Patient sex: F
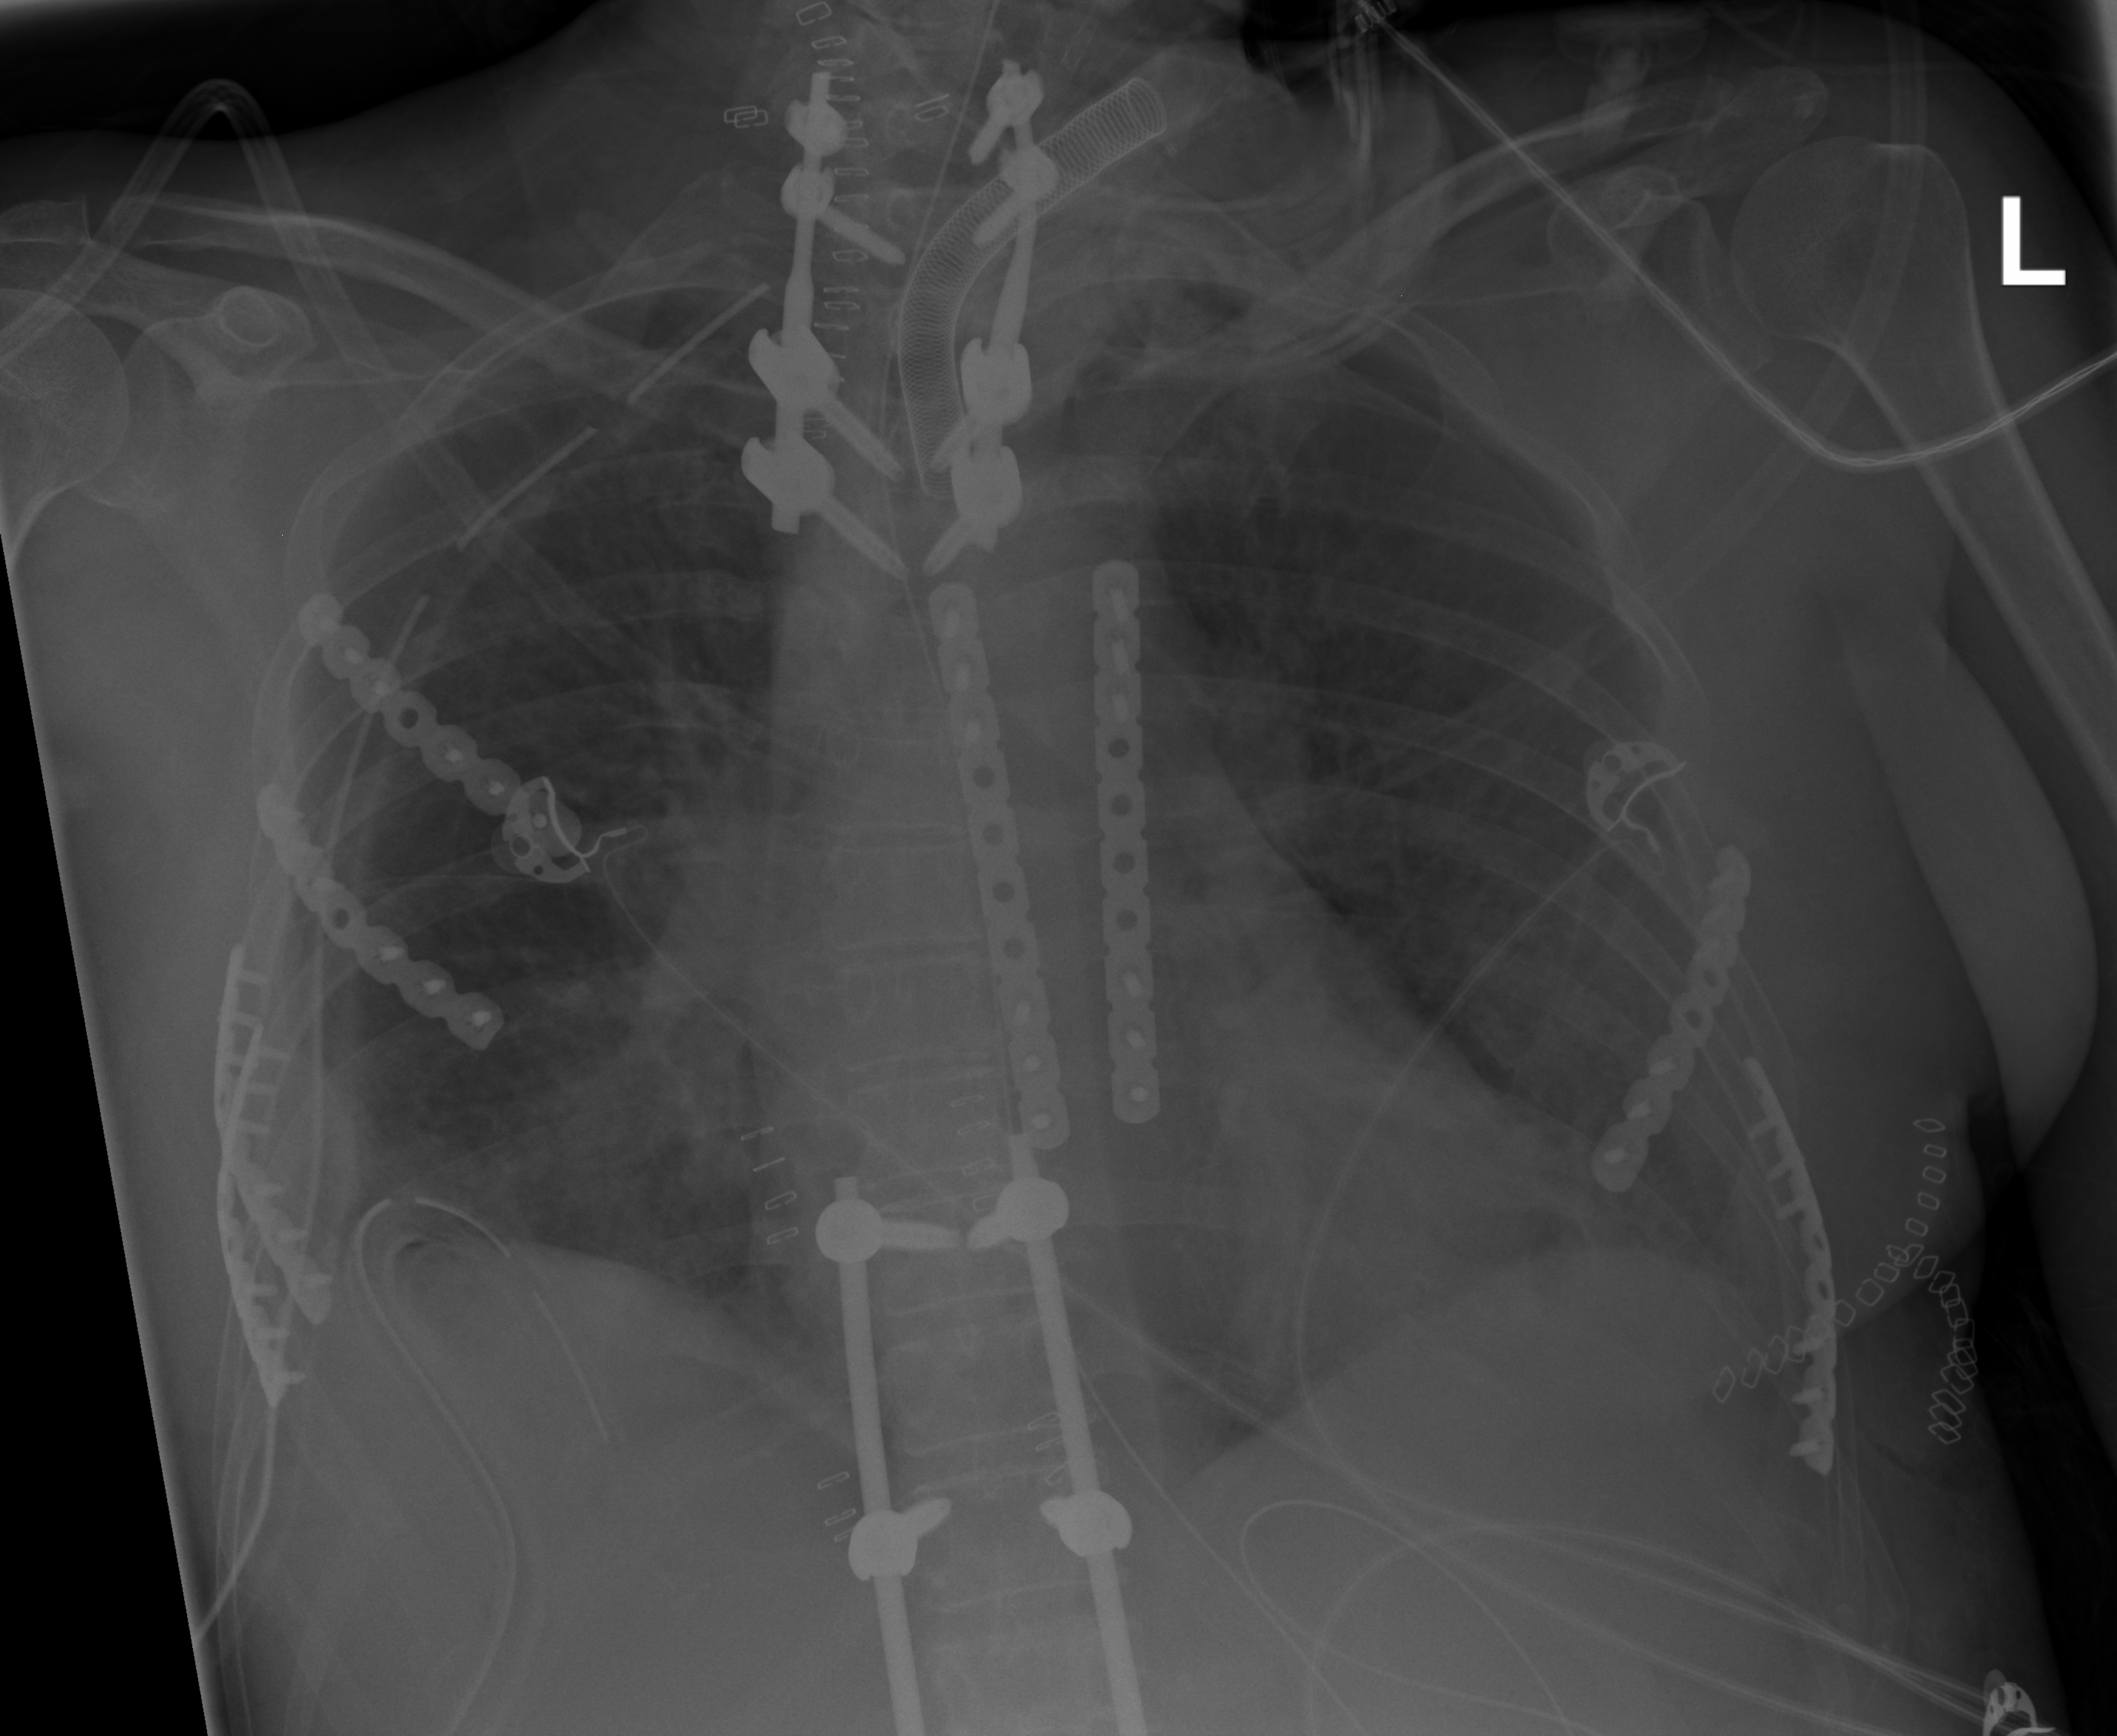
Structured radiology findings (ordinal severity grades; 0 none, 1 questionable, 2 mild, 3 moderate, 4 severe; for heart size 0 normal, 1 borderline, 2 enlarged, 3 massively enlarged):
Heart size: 0
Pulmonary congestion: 0
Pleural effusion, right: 2
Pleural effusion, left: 0
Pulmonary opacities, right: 2
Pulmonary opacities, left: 0
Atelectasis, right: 2
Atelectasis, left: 2